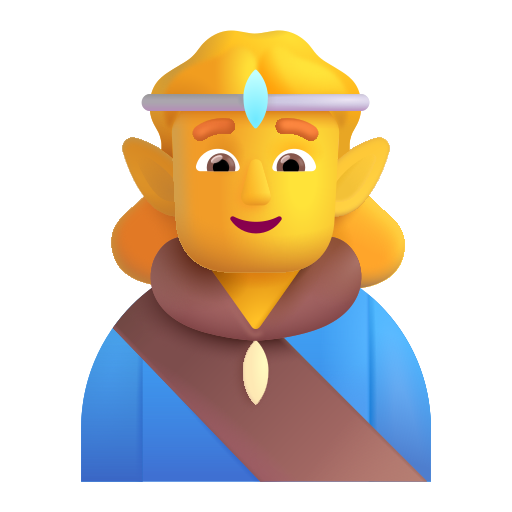
man elf color default